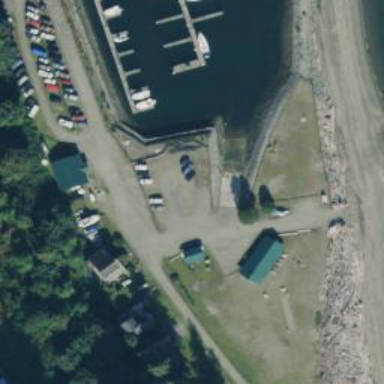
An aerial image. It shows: Slipway on leisure land.